Question: Find the variance in the following histogram, where the data are distributed only above tens and the height of the histogram is an integer multiple of 5. Keep the result of the variance as an integer.
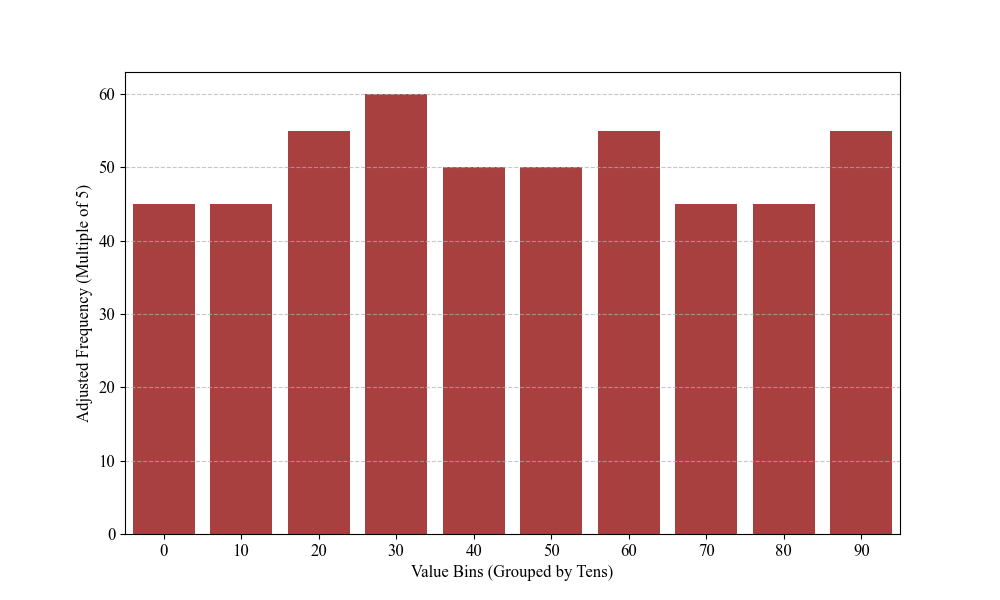
Answer: 799